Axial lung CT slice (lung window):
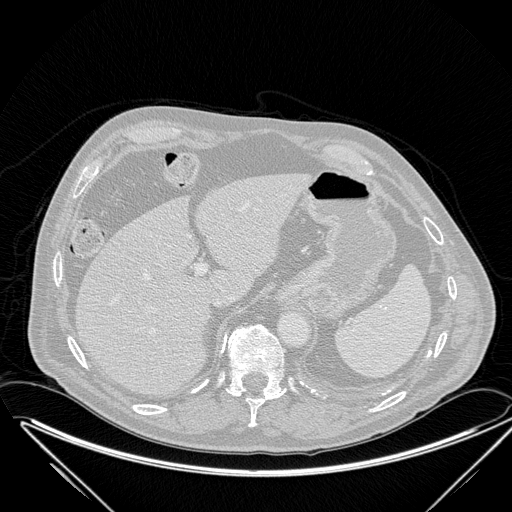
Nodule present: no